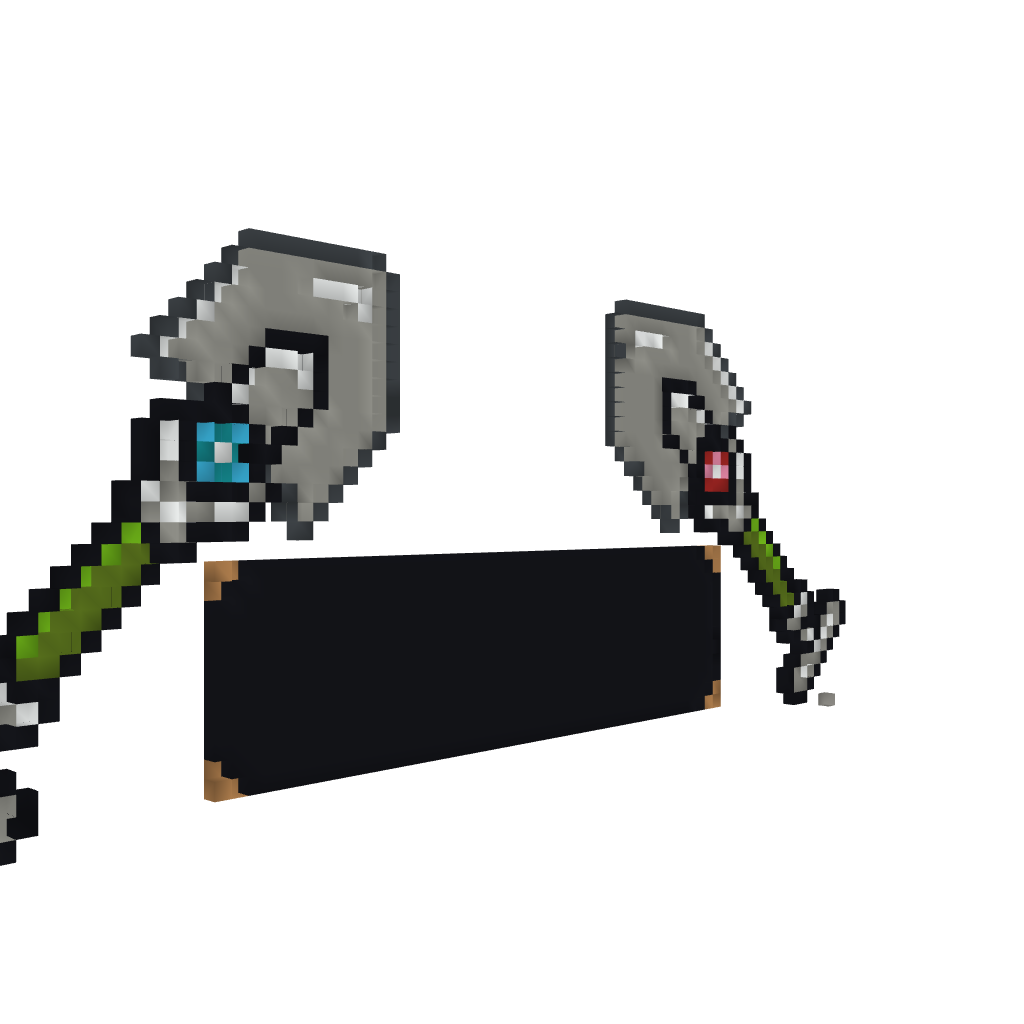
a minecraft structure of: Spleef Logo modifyed